Question: When faced by an untrusted certificate, every single browser I know displays a blaring error like this:

is that?
This strongly discourages web developers to use an awesome technology like SSL out of fears that users will find the website extremely shady. Ilegitimate (ie: phishing) sites do fine on HTTP, so that can't be a concern.
Why do they make it look like such a big deal? Isn't having SSL even if untrusted better than not having it at all?
---
It looks like I am being misunderstood. I am taking issue with the fact that HTTP sites cannot be more secure than an HTTPS site, even if untrusted. HTTP doesn't do encryption or identification. Phishers can make their sites on HTTP and no warnings are shown. In good faith, I am at the very least encrypting traffic. How can that be a bad thing?
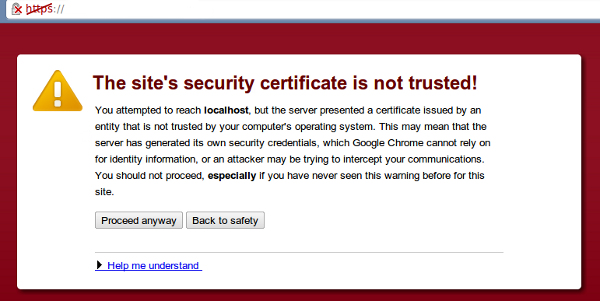
Answer: > SSL provides for secure communication between client and server by allowing , the use of for integrity, and for privacy.
(<URL>
Yep, I don't see anything about third party certificate authorities that all browsers should recognize as "legit." Of course, that's just the way the world is, so if you don't want people to see a scary page, you've got to get a cert signed by someone the browsers will recognize.
If you're just using SSL for a small group of individuals or for in-house stuff, you can have people install your root cert in their browser as a trusted cert. This would work fairly well on a lan, where a network admin could install it across the entire network.
It may sound awkward to suggest sending your cert to people to install, but if you think about it, what do you trust more: a cert that came with your browser because that authority paid their dues, or a cert sent to you personally by your server admin / account manager / inside contact?
---
Just for shits and giggles I thought I'd include the text displayed by the "Help me understand" link in the screenshot in the OP...
> When you connect to a secure website, the server hosting that site presents your browser with something called a "certificate" to verify its identity. This certificate contains identity information, such as the address of the website, which is verified by a third party that your computer trusts. By checking that the address in the certificate matches the address of the website, it is possible to verify that you are securely communicating with the website you intended, and not a third party (such as an attacker on your network).
For a domain mismatch (for example trying to go to a subdomain on a non-wildcard cert), this paragraph follows:
> In this case, the address listed in the certificate does not match the address of the website your browser tried to go to. One possible reason for this is that your communications are being intercepted by an attacker who is presenting a certificate for a different website, which would cause a mismatch. Another possible reason is that the server is set up to return the same certificate for multiple websites, including the one you are attempting to visit, even though that certificate is not valid for all of those websites. Chromium can say for sure that you reached , but cannot verify that that is the same site as which you intended to reach. If you proceed, Chromium will not check for any further name mismatches. In general, it is best not to proceed past this point.
If the cert isn't signed by a trusted authority, these paragraphs follow instead:
> In this case, the certificate has not been verified by a third party that your computer trusts. Anyone can create a certificate claiming to be whatever website they choose, which is why it must be verified by a trusted third party. Without that verification, the identity information in the certificate is meaningless. It is therefore not possible to verify that you are communicating with instead of an attacker who generated his own certificate claiming to be . You should not proceed past this point.If, however, you work in an organization that generates its own certificates, and you are trying to connect to an internal website of that organization using such a certificate, you may be able to solve this problem securely. You can import your organization's root certificate as a "root certificate", and then certificates issued or verified by your organization will be trusted and you will not see this error next time you try to connect to an internal website. Contact your organization's help staff for assistance in adding a new root certificate to your computer.
Those last paragraphs make a pretty good answer to this question I think. ;)